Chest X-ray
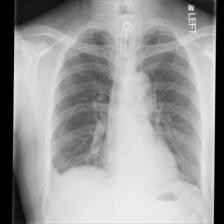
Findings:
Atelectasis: negative
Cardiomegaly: negative
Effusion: negative
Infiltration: negative
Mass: negative
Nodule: negative
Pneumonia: negative
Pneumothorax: negative
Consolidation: negative
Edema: negative
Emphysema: negative
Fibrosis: negative
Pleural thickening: negative
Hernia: negative